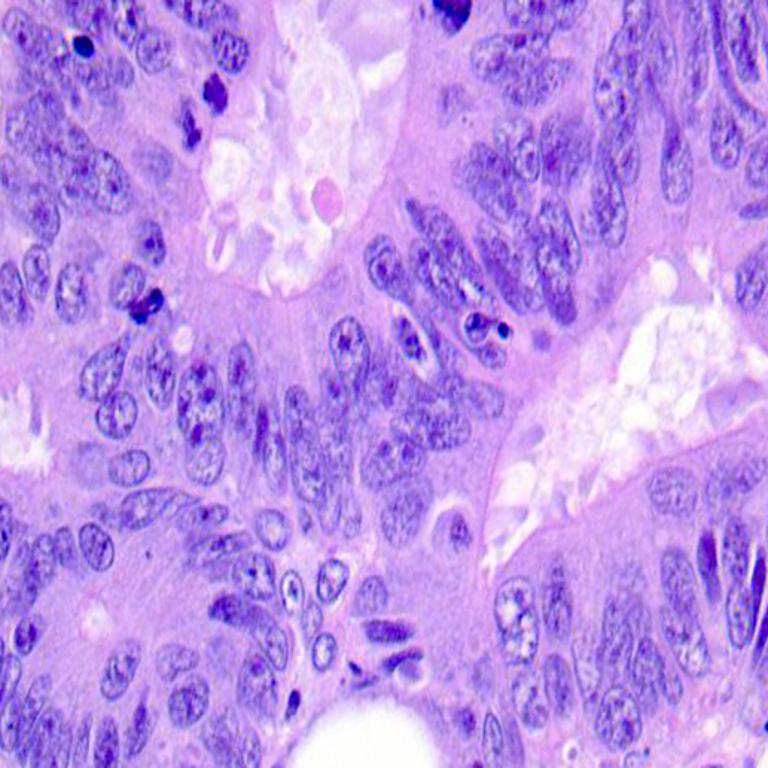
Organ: colon
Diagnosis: adenocarcinomas